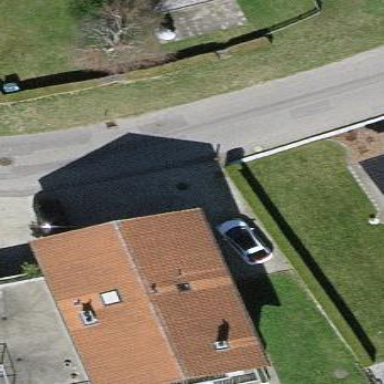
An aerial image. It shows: Building with gabled roof.